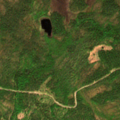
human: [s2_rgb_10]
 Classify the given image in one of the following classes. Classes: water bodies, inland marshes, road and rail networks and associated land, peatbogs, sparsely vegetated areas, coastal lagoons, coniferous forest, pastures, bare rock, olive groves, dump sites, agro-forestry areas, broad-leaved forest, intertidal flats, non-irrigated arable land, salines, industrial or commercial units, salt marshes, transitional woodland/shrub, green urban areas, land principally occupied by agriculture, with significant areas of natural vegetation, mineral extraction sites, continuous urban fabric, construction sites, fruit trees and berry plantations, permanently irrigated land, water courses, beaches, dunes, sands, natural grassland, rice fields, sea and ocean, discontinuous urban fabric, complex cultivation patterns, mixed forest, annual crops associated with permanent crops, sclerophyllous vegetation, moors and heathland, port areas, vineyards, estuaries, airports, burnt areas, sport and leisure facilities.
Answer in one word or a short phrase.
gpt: mixed forest, peatbogs